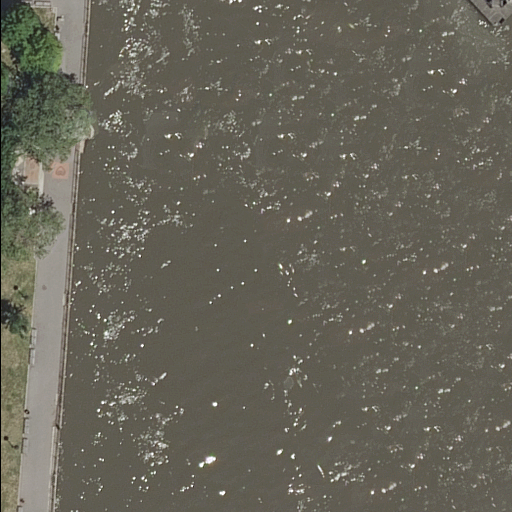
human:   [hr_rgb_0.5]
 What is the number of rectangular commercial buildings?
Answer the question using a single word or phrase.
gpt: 0

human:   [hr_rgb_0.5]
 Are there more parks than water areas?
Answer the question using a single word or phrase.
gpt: no

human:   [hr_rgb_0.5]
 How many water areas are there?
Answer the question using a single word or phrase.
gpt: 1

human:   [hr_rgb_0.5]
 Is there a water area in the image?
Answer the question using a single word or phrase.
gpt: yes

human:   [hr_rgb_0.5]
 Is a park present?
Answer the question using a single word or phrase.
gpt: yes

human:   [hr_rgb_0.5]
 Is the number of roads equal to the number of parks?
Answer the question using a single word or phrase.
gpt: no

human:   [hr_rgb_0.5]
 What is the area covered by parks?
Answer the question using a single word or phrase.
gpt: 1131m2

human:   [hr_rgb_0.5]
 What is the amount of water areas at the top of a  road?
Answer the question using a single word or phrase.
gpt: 0

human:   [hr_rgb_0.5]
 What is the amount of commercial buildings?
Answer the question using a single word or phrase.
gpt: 0

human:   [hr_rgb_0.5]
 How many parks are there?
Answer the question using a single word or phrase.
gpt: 1

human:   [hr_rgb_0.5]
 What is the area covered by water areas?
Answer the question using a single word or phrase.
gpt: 9127m2

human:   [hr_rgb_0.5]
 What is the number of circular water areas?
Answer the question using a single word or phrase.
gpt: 0

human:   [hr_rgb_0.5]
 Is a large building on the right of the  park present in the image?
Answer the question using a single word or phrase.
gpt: no

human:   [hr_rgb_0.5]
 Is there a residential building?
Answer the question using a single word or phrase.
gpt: no

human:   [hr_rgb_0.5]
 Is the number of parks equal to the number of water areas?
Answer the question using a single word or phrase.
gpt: yes

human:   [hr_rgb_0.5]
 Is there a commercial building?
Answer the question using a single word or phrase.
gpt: no

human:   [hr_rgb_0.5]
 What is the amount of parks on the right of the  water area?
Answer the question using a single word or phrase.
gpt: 0

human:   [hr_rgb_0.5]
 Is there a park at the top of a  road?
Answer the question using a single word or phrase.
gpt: no

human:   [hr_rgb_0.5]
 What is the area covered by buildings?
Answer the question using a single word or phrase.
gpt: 0m2

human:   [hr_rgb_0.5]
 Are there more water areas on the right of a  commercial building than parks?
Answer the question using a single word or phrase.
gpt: no

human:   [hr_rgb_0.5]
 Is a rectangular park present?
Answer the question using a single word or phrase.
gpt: yes

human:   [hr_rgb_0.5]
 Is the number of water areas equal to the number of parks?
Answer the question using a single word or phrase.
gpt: yes

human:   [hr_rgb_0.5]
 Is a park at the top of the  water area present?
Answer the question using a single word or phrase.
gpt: yes

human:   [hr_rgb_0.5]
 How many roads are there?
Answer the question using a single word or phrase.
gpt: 0

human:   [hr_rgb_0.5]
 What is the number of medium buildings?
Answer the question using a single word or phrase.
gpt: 0

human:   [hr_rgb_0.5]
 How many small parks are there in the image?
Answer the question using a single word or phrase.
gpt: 0

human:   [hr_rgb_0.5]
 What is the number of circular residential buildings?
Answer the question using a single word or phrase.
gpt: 0

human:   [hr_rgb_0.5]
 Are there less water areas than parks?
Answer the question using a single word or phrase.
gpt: no

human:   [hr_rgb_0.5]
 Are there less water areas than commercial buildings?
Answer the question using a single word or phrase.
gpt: no

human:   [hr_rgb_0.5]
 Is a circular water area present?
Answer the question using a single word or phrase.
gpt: no

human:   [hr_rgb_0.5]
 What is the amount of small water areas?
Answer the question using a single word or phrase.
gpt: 0

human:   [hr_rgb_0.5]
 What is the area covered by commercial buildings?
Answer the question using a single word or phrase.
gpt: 0m2

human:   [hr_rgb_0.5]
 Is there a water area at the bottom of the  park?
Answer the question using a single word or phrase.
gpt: yes

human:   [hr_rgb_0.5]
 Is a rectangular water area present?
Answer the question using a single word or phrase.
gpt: no

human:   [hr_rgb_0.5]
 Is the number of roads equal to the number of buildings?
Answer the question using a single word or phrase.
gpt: yes

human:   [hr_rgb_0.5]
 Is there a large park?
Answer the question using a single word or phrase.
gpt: yes

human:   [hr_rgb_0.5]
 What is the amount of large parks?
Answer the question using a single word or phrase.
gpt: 1

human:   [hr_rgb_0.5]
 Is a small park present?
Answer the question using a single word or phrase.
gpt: no

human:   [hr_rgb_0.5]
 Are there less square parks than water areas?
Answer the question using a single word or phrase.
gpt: yes

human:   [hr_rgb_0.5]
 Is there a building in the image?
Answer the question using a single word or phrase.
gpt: no

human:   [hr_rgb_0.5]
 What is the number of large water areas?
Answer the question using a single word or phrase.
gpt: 1

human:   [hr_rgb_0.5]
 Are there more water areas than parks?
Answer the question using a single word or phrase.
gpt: no

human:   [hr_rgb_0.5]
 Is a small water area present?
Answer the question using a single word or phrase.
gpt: no

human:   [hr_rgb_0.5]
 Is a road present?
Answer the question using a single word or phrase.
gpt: no

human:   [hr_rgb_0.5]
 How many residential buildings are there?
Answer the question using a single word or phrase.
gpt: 0

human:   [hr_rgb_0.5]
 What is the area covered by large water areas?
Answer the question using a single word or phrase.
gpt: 9127m2

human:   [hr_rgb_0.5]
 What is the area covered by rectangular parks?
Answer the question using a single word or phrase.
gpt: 1131m2

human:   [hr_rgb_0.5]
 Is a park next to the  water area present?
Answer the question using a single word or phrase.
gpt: yes

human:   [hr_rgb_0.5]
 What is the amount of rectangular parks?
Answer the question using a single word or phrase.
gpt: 1

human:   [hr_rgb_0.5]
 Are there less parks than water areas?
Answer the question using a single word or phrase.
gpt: no

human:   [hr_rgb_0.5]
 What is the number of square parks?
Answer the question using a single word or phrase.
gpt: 0

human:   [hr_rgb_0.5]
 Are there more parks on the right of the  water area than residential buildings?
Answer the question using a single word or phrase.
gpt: no

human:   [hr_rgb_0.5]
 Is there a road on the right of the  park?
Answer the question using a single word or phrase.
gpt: no

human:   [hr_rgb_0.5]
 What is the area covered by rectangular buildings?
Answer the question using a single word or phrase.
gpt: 0m2

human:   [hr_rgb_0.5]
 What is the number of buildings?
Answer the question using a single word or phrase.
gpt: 0

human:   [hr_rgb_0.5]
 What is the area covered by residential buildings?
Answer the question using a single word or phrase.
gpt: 0m2

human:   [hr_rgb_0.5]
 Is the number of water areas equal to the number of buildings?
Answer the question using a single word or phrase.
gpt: no

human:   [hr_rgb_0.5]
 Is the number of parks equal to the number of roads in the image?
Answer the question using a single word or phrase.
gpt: no

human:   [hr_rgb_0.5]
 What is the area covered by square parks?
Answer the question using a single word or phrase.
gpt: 0m2

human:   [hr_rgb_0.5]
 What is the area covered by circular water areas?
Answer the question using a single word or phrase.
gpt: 0m2

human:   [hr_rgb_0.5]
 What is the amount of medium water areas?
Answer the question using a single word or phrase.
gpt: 0

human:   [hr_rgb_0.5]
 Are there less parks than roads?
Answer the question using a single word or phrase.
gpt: no

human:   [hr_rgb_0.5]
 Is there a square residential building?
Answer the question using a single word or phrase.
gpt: no

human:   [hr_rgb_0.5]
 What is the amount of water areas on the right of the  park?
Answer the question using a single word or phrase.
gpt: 0